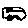
Label: car